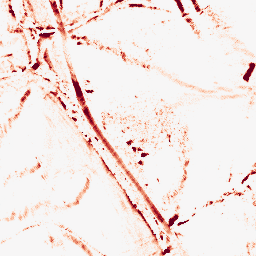
Category: morphological
Decomposition family: morphological_diamond
Decomposition parameters: operation: opening
radius: 5
Upsampling method: lanczos
Upsampling parameters: scale: 8
Upsampling scale: 8